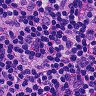
Metastatic tissue present: no